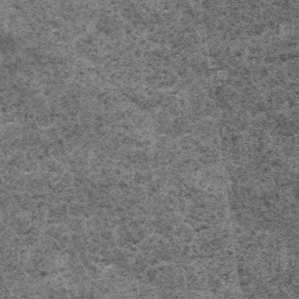
Label: frost